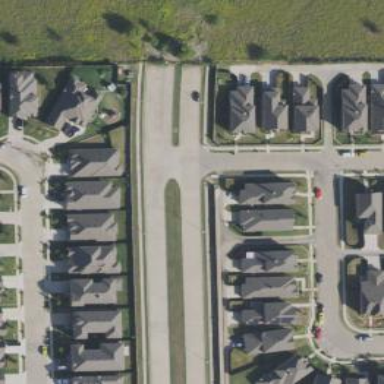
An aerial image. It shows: Residential road.